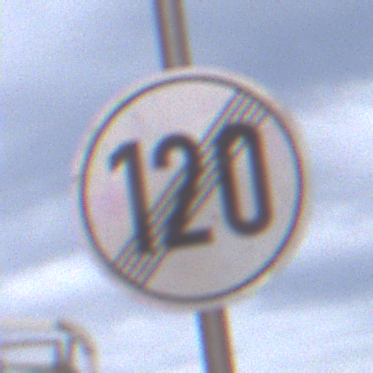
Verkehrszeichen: EndeGeschwindigkeit120
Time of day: Midday
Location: Outdoor (Urban)
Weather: Overcast
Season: NotSpecified
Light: Natural